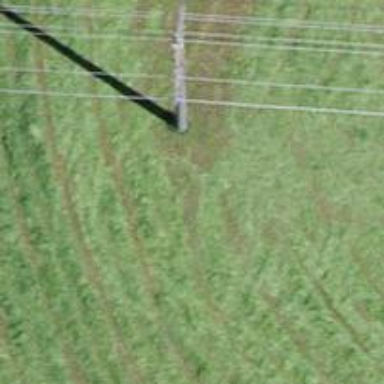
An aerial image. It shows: Concrete power pole.